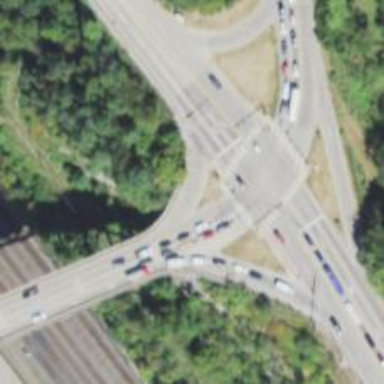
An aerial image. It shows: Trunk link highway.